Interaction volume radius: 5 \u00c5
Interaction volume height: 40 \u00c5
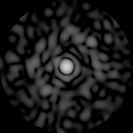
Disorder parameter: 0.8059